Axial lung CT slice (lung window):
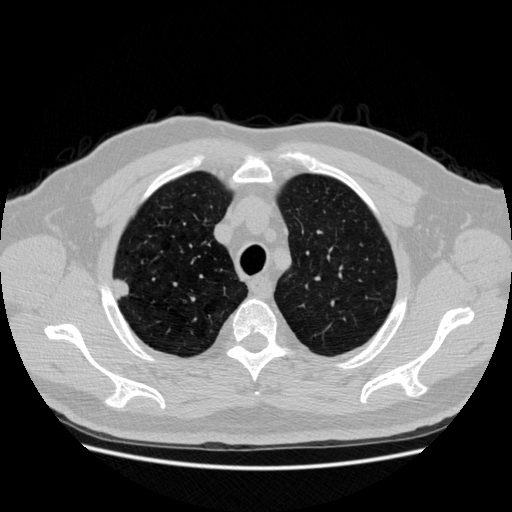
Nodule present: yes
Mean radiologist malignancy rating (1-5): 3.75